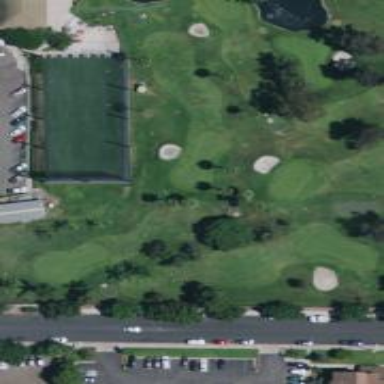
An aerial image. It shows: Golf hole.